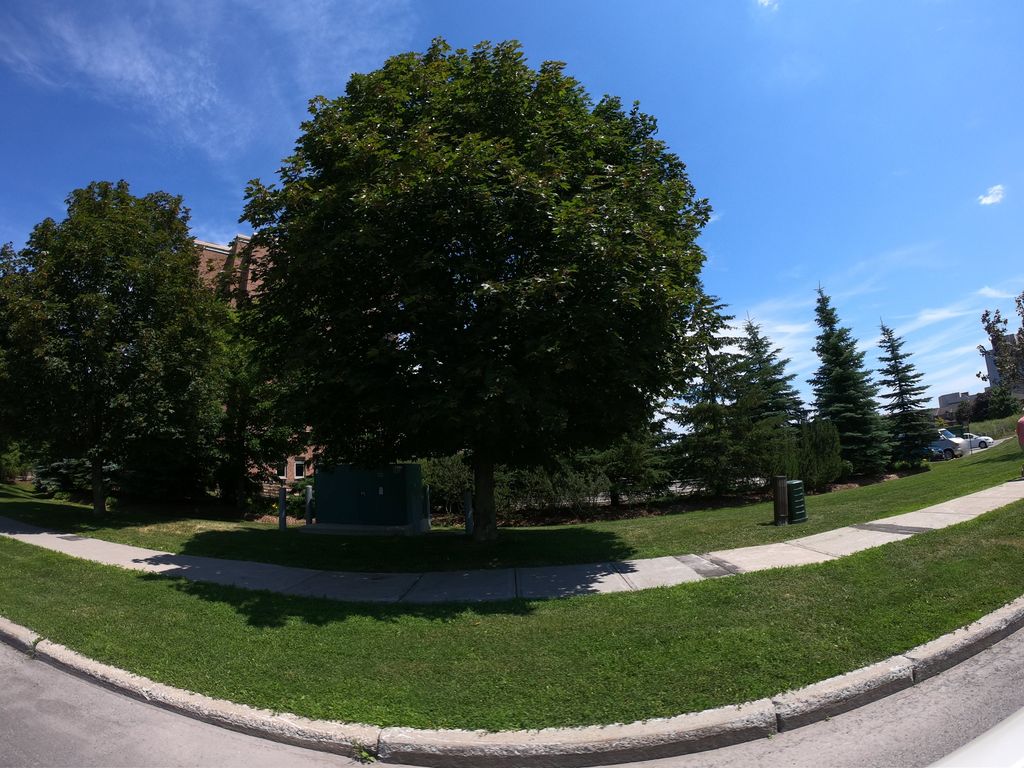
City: ottawa-gatineau